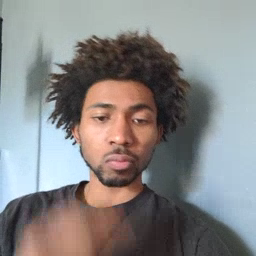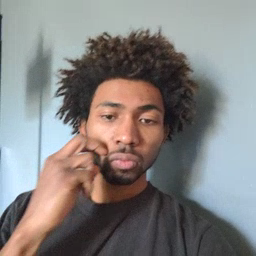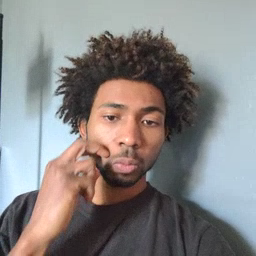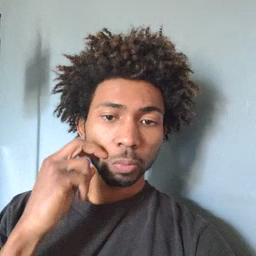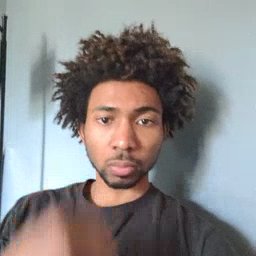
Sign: gum